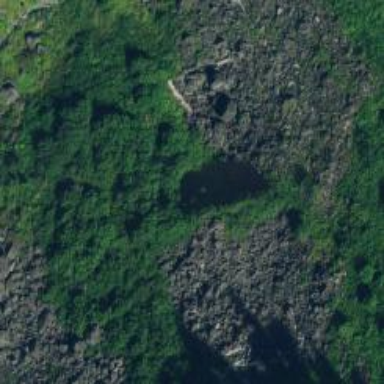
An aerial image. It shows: Natural scree.